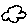
Label: cloud